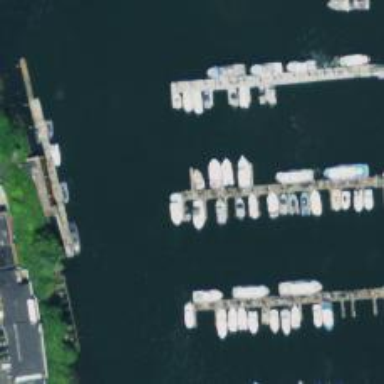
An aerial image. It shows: Man-made pier.